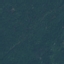
Land use / land cover: Forest